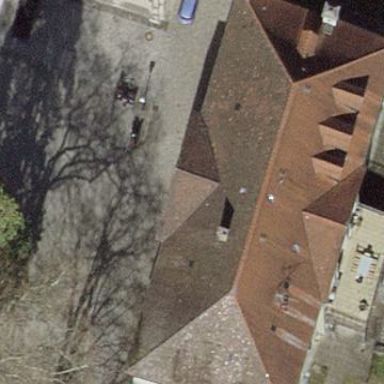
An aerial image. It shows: Hipped roof on apartment building.